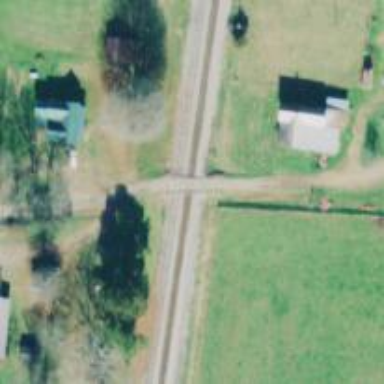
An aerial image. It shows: Level crossing along the railway.